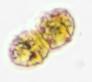
Label: Margalefidinium